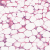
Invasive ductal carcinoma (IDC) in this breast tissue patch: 0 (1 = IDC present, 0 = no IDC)